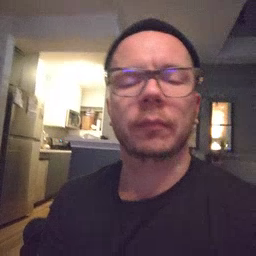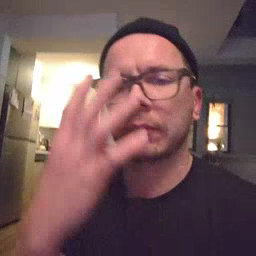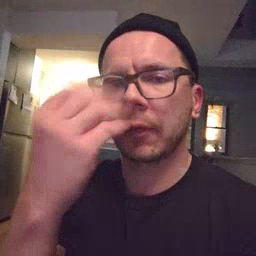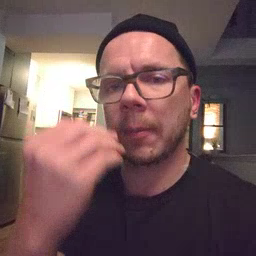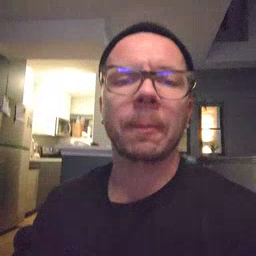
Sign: sleep